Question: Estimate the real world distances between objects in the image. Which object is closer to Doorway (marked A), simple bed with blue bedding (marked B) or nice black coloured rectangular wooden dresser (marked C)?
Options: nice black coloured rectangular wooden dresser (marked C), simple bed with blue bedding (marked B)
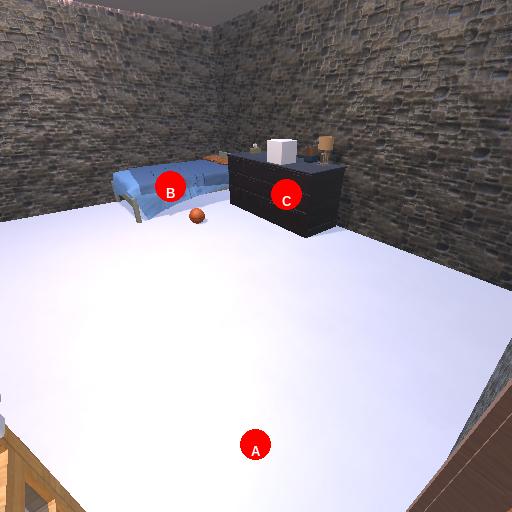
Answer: nice black coloured rectangular wooden dresser (marked C)